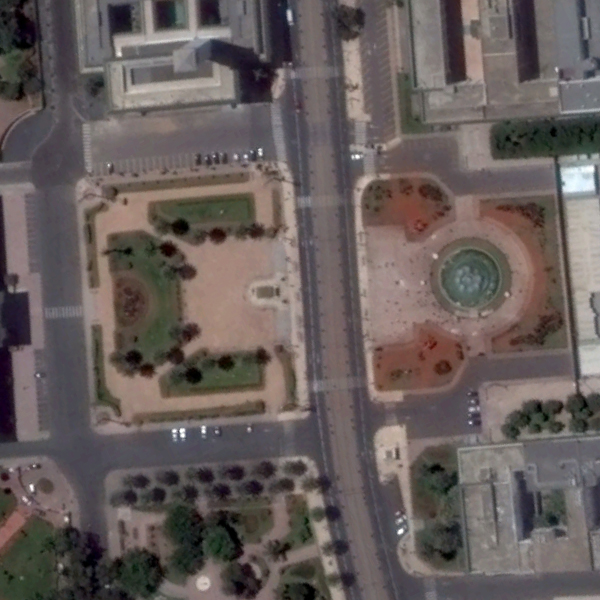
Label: Square